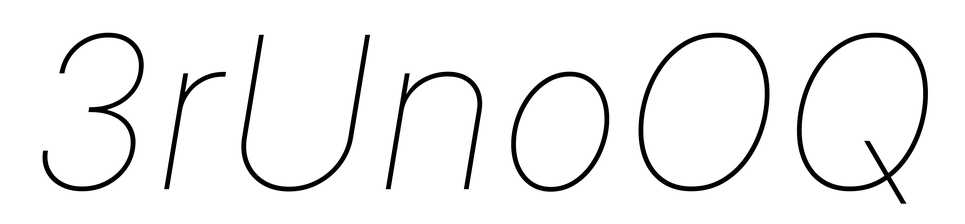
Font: Inter-Italic_Thin_Italic